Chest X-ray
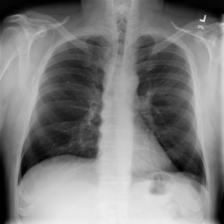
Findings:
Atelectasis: negative
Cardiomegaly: negative
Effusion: negative
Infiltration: negative
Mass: negative
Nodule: positive
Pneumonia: negative
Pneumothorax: negative
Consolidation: negative
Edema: negative
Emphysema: negative
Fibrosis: negative
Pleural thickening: negative
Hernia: negative